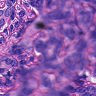
Metastatic tissue present: yes